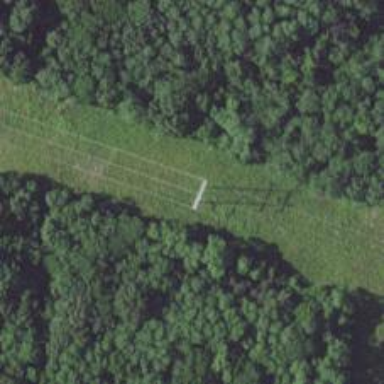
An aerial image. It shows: H-frame power tower with distinctive design.